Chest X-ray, AP view. Patient: 54 years old, sex F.
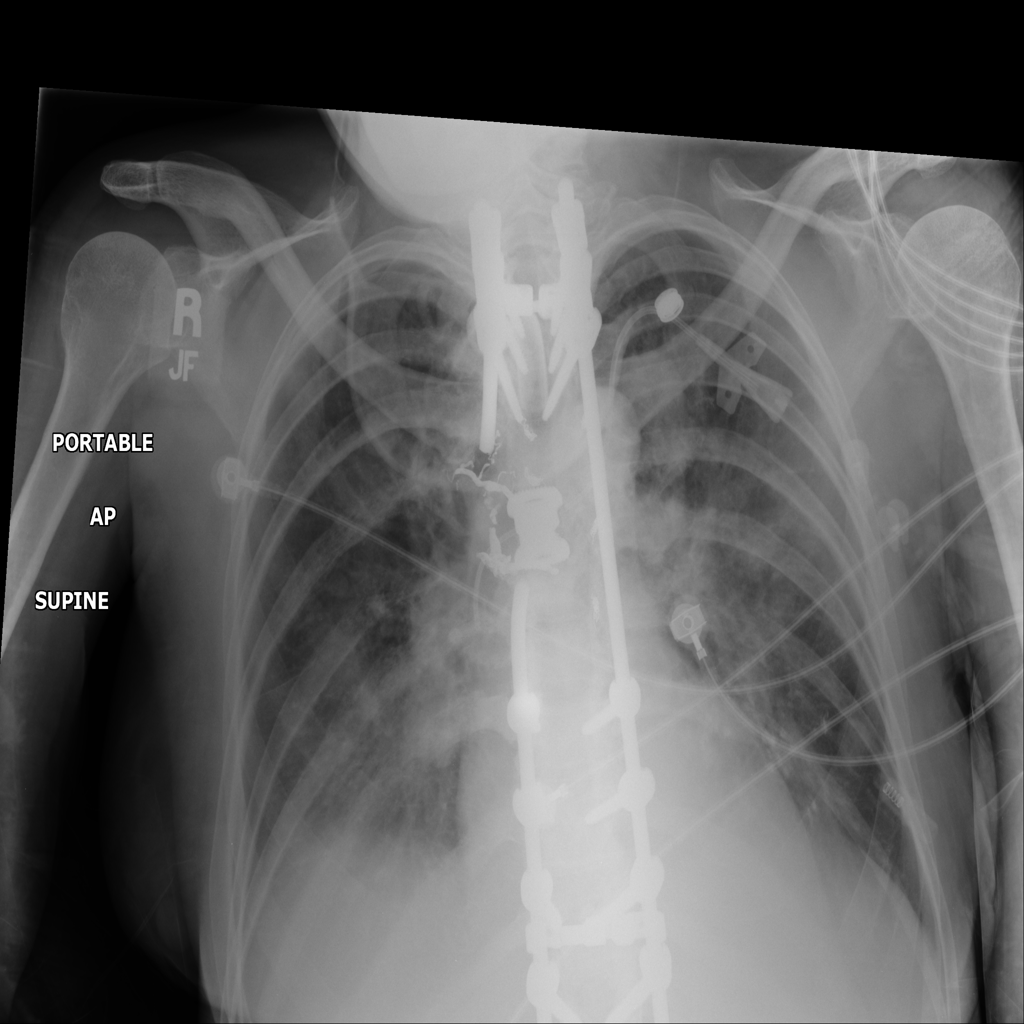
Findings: Atelectasis, Consolidation, Infiltration